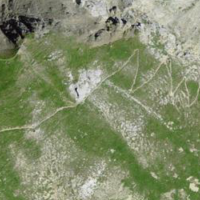
EUNIS habitat code: 26
Species observed at this site:
Saxifraga paniculata